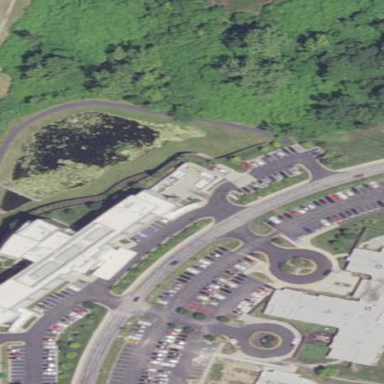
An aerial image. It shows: Healthcare facility identified as hospital.